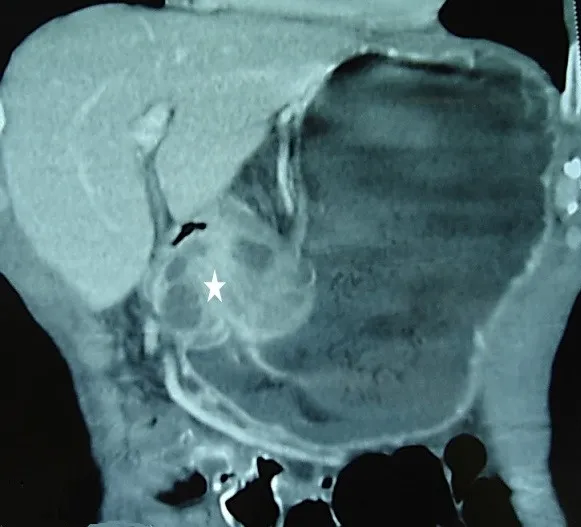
Abdominal CT (coronal view): asymmetric and enhanced wall thickening of the gastric antrum (asterisk).
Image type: radiology (ct)